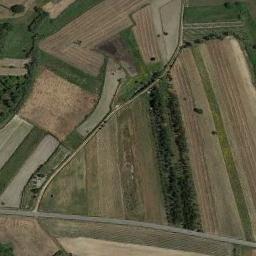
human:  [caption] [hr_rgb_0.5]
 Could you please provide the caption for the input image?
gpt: There is a terrace filled with water .

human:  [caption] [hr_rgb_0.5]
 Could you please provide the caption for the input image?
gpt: The bare and green terrace is next to some trees .

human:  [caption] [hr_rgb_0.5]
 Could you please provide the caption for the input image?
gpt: A large layer of brown and green mixed terraces .

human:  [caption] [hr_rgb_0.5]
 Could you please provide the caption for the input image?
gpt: The green plants are on the terrace .

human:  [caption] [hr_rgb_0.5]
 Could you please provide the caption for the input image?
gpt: There are some yellow terraces and green ones .